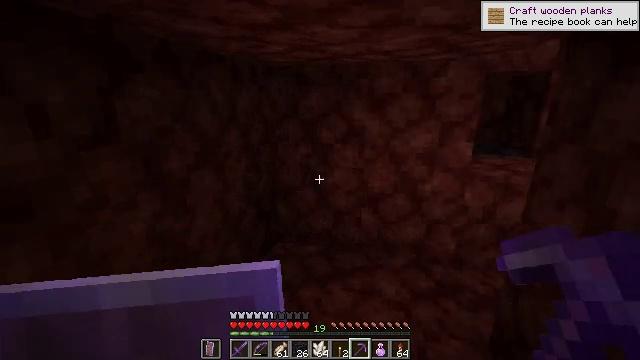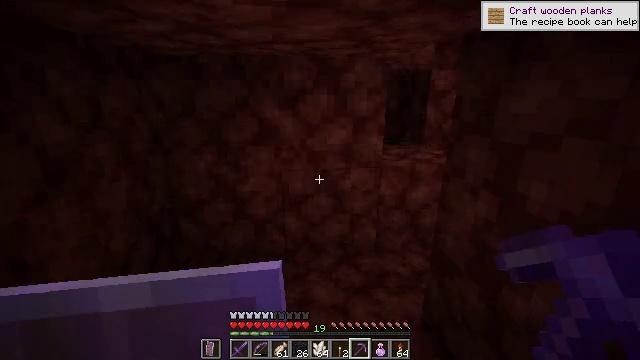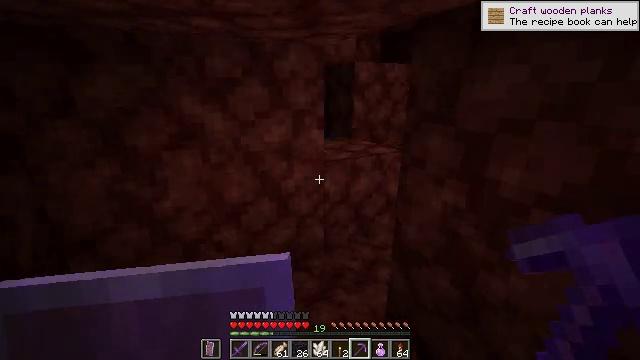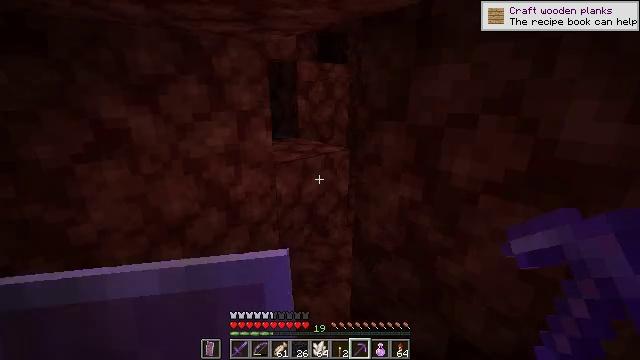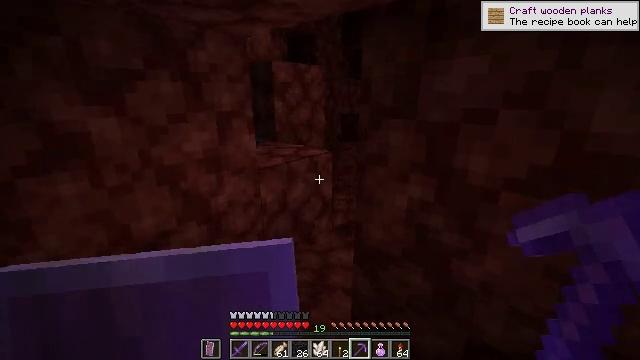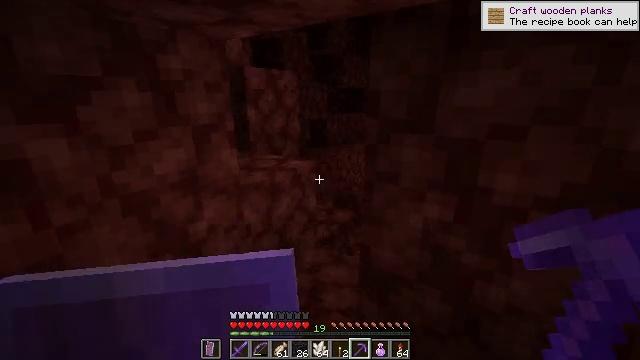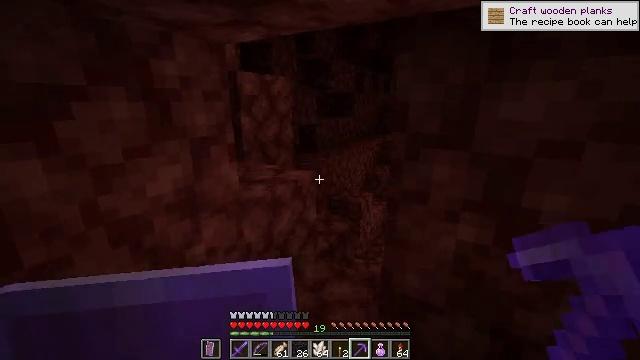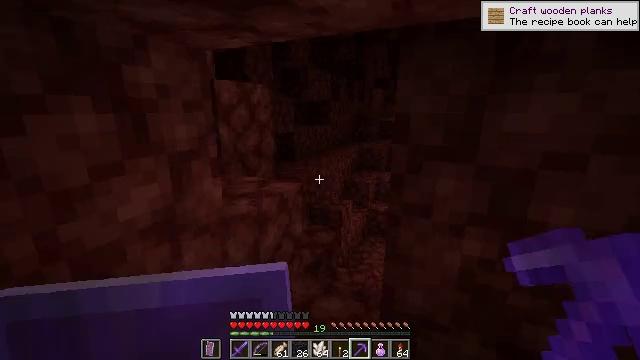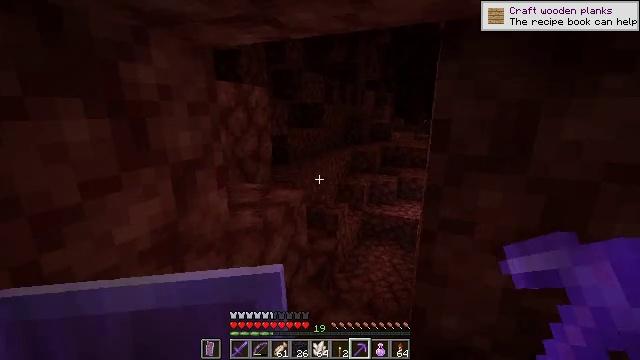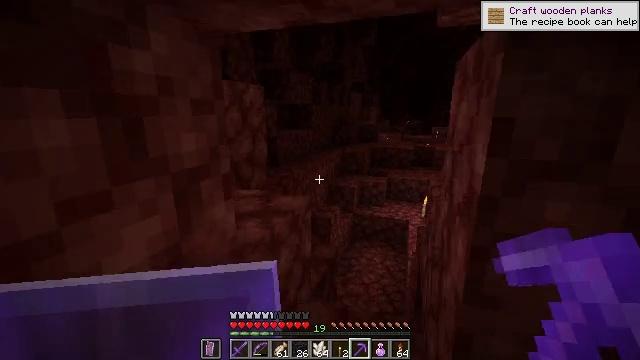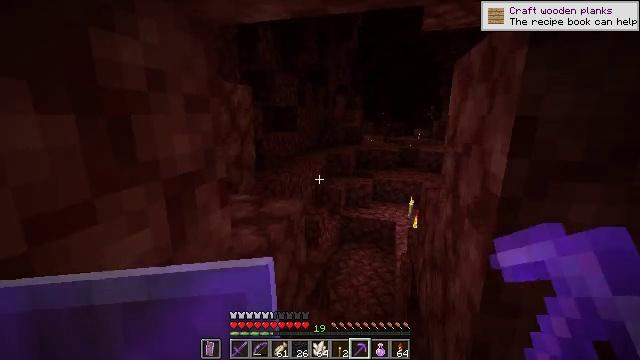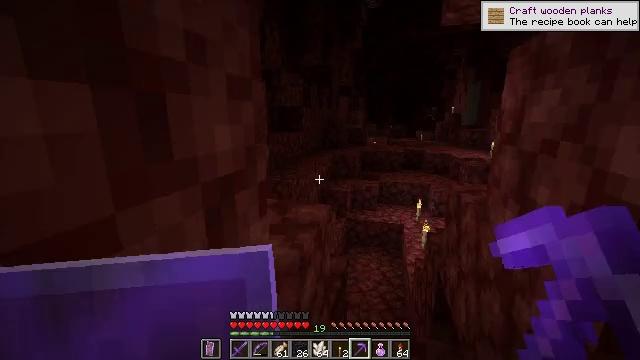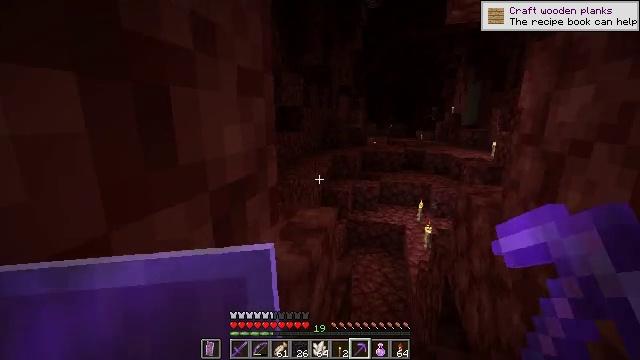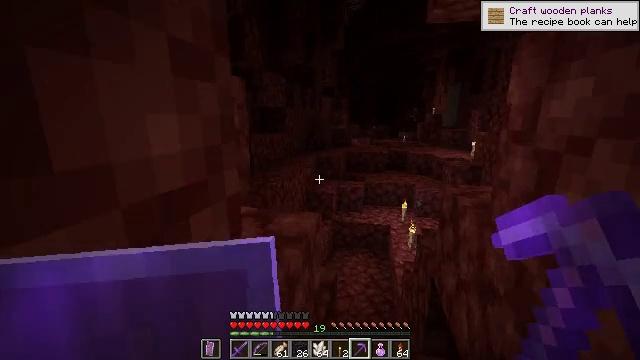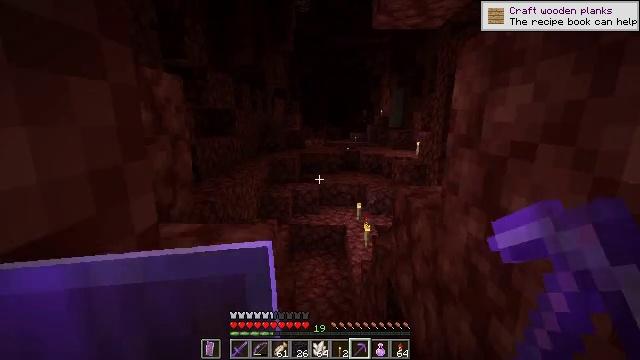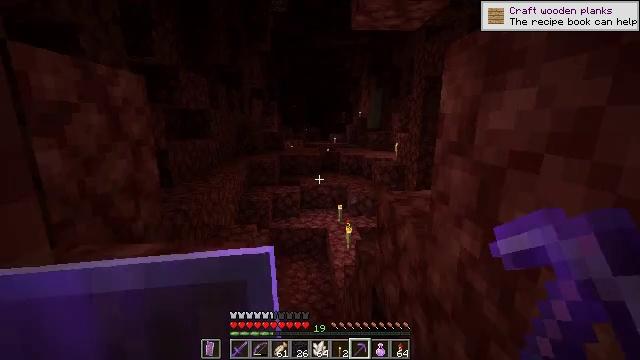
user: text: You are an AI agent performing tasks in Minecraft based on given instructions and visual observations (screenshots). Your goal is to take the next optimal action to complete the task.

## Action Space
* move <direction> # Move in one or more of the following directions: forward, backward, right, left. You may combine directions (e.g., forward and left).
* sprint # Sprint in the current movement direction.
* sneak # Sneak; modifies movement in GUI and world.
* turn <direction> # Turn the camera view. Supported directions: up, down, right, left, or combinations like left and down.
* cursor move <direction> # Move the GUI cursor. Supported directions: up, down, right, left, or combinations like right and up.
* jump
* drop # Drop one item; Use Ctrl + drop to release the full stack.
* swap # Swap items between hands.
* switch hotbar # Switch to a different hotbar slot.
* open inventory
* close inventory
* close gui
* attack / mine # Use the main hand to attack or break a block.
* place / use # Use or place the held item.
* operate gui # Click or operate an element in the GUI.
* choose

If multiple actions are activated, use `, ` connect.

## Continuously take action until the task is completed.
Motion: motion action
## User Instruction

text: Mine nether quartz ore in the Nether.
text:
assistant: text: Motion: move forward and move left, turn right
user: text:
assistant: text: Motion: move forward and move left, turn right and down
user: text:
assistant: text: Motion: move forward and move left, turn right
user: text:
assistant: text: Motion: move forward and move left, turn right
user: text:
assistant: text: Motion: move forward and move left, turn right and up
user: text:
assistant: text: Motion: move forward and move left, turn right
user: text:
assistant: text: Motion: move forward and move left, turn right and up
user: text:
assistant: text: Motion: move forward and move left, turn right
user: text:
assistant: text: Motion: move forward and move left, turn right
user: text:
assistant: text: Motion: move forward and move left, turn right
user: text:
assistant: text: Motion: move forward and move left
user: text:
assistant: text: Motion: move forward and move left
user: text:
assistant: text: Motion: move forward and move left, turn right
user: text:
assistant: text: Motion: move forward and move left, turn right
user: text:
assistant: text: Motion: move forward and move left, turn right
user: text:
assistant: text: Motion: move forward and move left
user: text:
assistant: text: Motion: no_op
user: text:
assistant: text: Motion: no_op
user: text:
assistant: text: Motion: no_op
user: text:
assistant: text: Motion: no_op
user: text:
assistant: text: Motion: no_op
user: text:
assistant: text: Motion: no_op
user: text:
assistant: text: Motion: no_op
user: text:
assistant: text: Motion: no_op
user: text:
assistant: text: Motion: no_op
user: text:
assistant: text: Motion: no_op
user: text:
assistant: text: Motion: move forward
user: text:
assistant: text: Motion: move forward
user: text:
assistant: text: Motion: move forward
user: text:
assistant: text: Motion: move forward